Field crop: tomato
Growth stage: 1
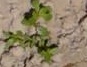
Species: portulaca